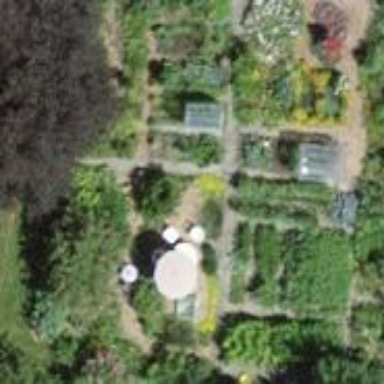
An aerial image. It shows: Garden that is leisure land.